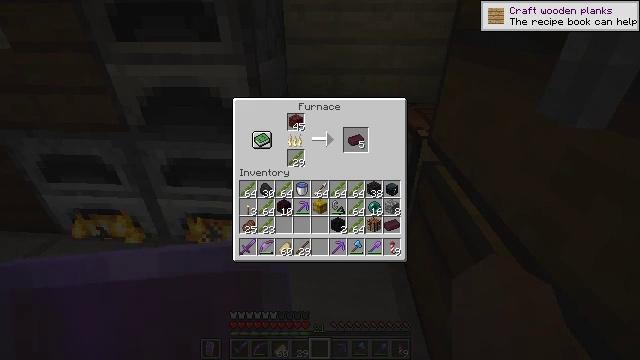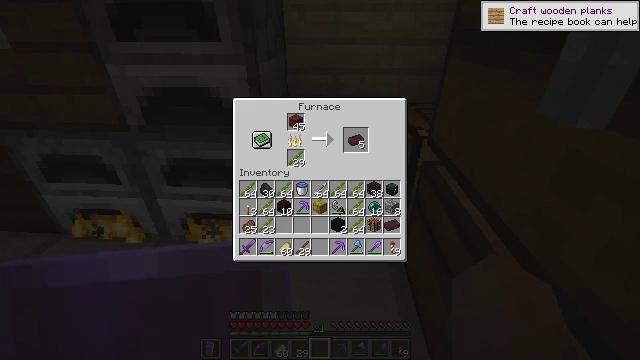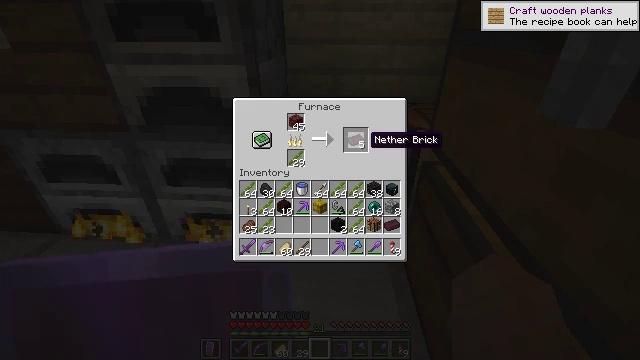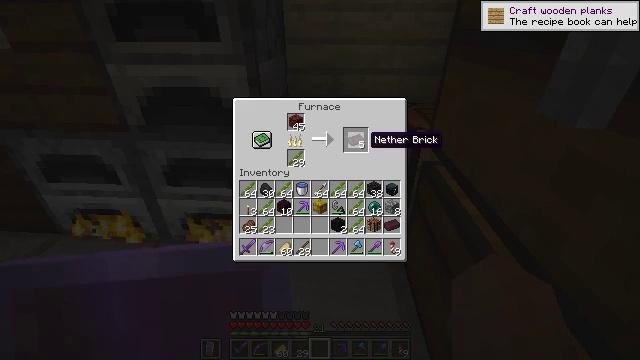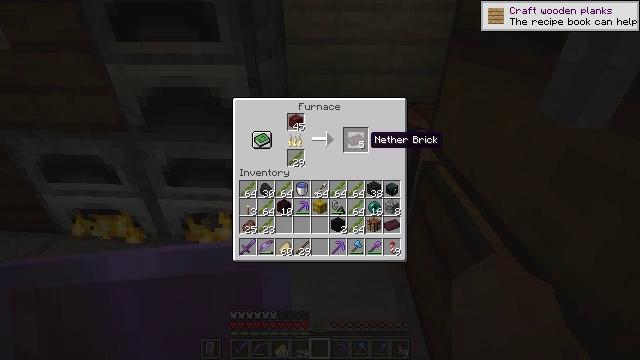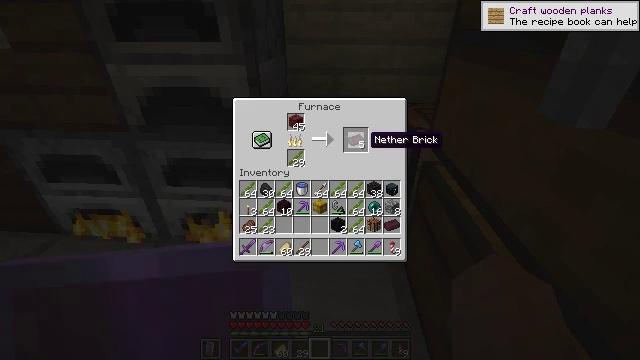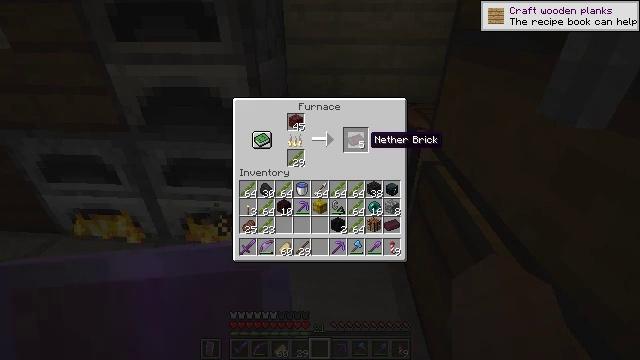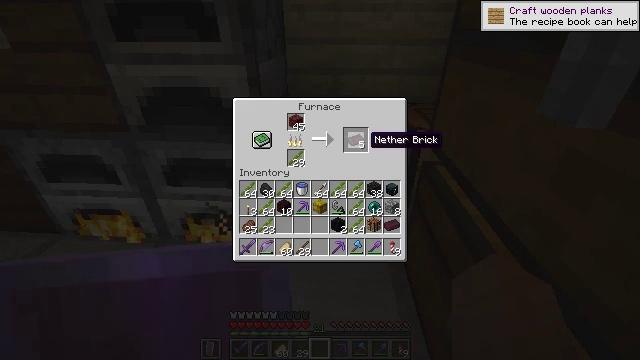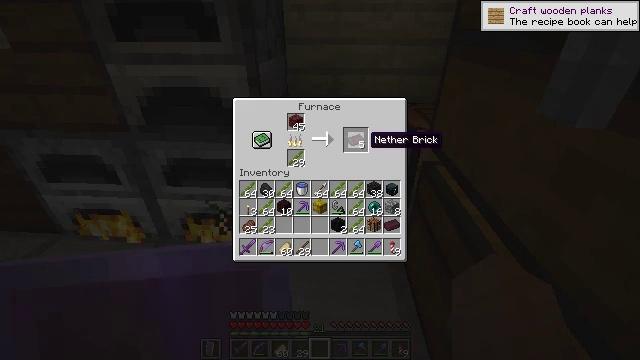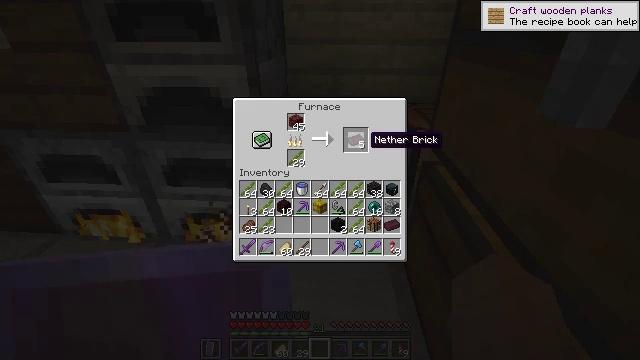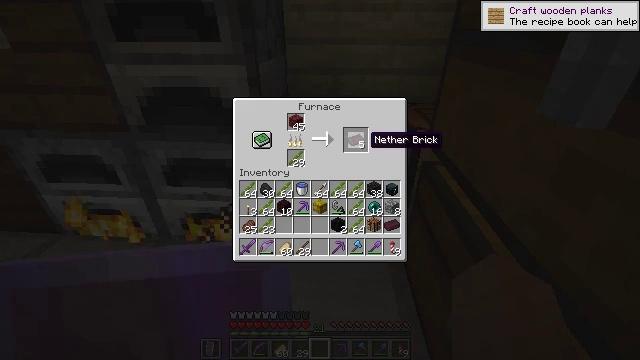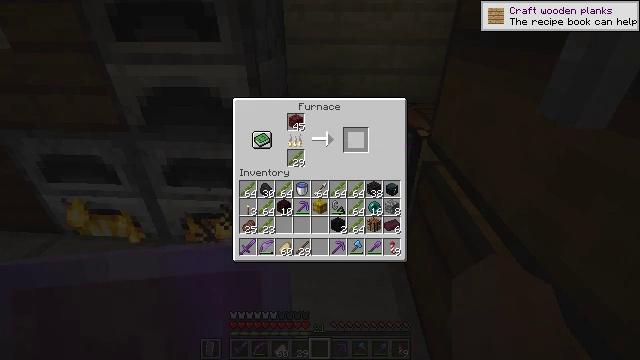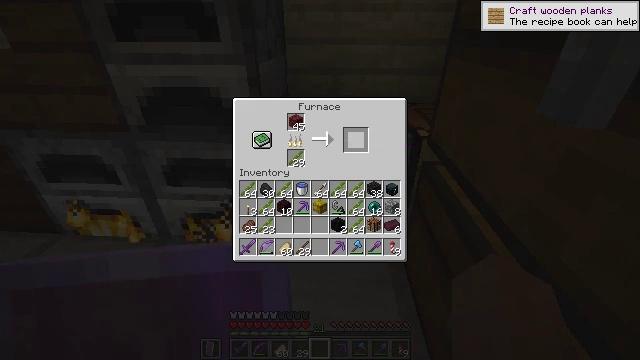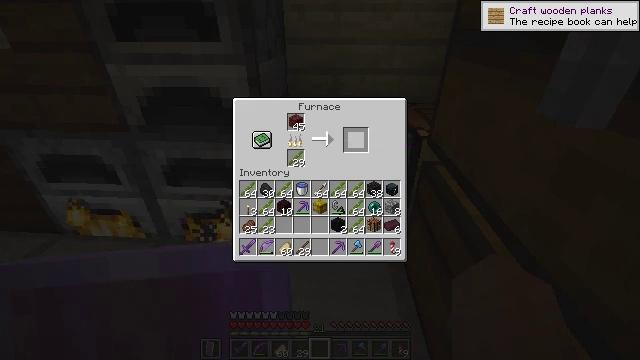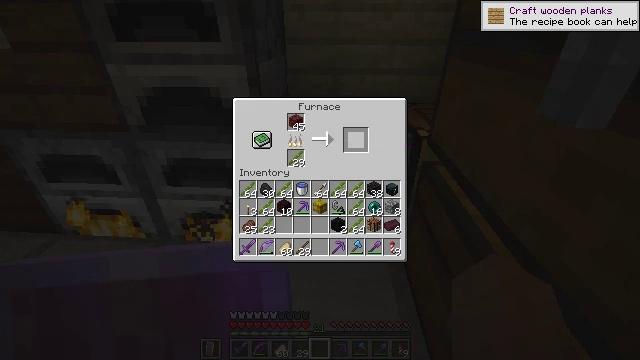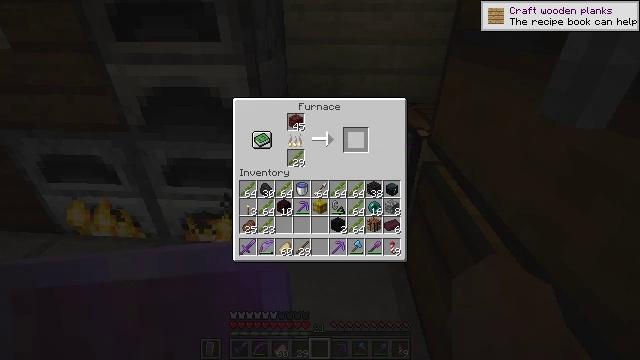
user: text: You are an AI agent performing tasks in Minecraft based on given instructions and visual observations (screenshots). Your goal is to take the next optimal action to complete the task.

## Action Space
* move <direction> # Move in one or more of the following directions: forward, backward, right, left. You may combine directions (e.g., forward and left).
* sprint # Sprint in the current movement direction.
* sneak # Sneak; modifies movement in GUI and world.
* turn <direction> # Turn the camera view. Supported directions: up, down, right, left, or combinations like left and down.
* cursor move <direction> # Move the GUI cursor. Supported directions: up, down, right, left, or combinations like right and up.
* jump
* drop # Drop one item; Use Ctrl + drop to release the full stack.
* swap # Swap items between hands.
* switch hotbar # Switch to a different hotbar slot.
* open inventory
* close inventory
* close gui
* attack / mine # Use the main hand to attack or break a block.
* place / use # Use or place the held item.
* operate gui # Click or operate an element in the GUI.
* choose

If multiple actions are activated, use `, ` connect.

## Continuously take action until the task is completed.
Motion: motion action
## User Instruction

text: Use the furnace to smelt netherrack into nether brick.
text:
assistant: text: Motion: sneak
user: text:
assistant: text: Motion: sneak
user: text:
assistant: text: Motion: sneak
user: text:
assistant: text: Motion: sneak
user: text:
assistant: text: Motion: sneak
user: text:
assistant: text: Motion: sneak
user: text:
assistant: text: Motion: sneak
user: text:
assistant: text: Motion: sneak
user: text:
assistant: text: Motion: sneak
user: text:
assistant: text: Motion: sneak
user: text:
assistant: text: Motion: sneak, attack / mine
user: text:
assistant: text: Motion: sneak, attack / mine
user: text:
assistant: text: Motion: sneak, attack / mine
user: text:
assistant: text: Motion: sneak, attack / mine
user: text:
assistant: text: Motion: sneak
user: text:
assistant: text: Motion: sneak
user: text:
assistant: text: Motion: sneak
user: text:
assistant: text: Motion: no_op
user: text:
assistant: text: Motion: no_op
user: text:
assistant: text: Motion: no_op
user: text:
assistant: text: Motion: no_op
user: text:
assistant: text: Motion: no_op
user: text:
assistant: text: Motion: no_op
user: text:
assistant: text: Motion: no_op
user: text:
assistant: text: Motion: no_op
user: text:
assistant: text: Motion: turn left
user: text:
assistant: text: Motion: turn left
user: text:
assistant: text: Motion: turn left and down
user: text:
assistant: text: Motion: turn left and down
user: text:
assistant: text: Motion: turn left and down